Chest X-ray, AP view. Patient: 65 years old, sex M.
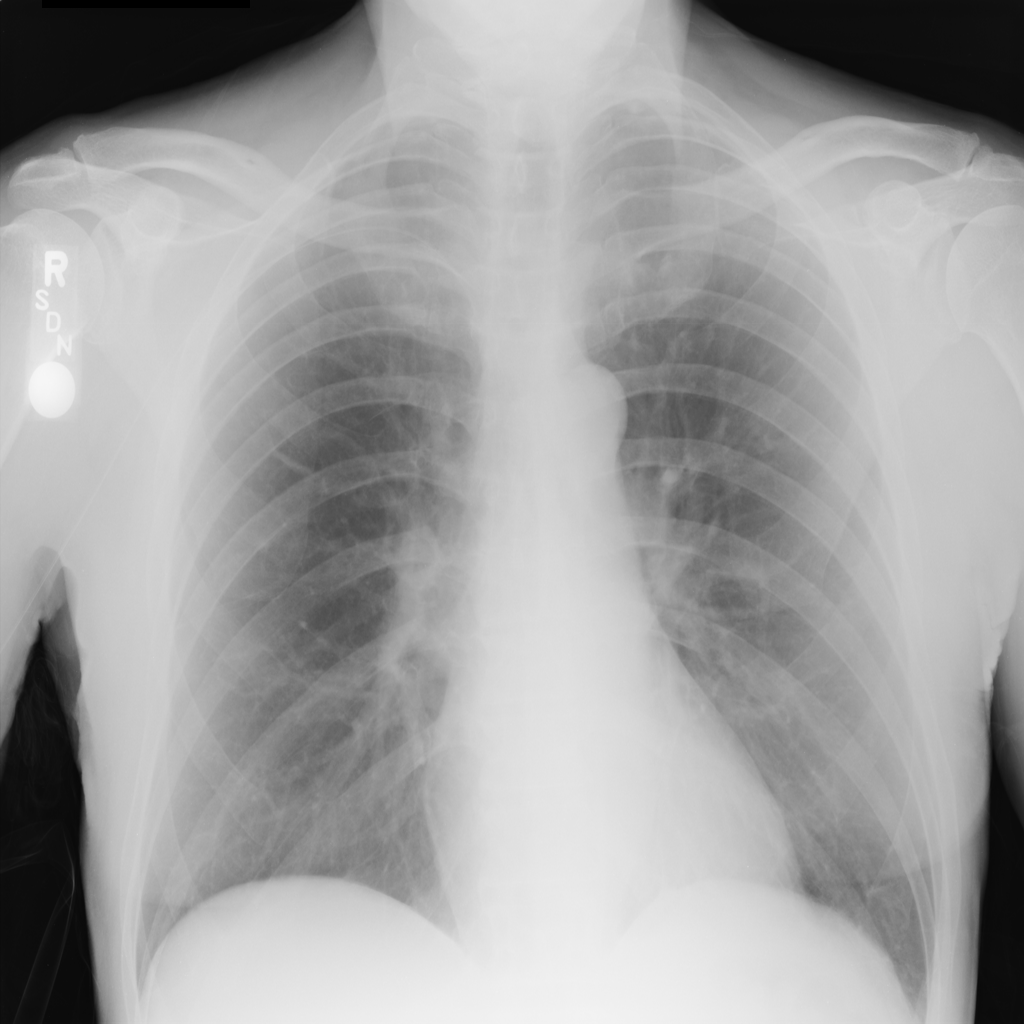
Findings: No Finding